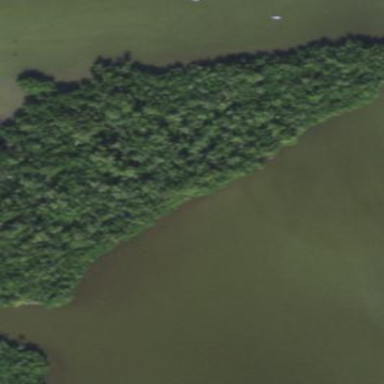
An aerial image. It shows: Tidal wetland with mangroves.